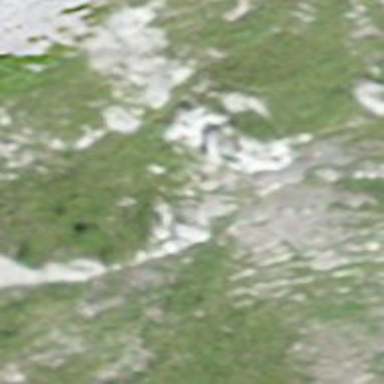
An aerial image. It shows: Natural cliff.